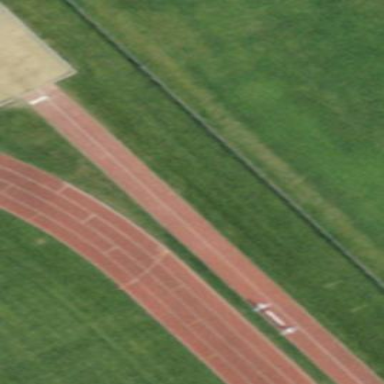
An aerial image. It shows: Long jump track for leisure and sport activities.